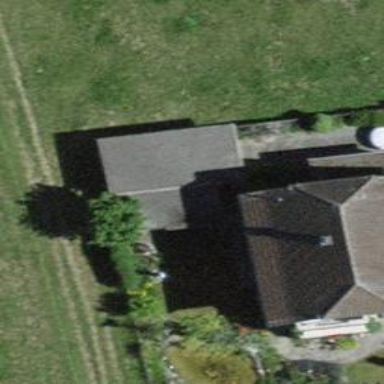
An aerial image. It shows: Garage.